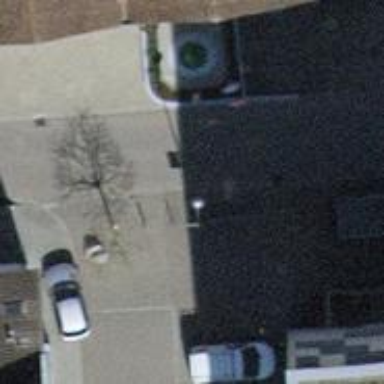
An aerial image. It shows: Bollard.